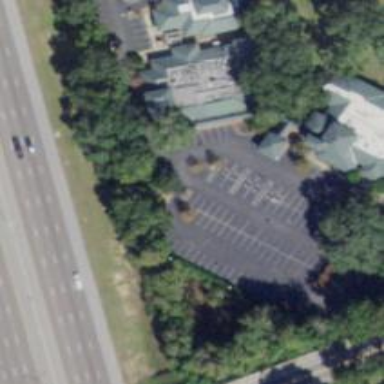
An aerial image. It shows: Parking space is available.